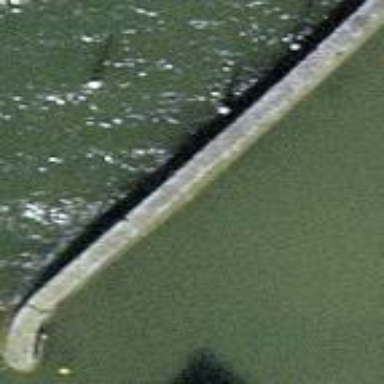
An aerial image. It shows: Breakwater structure.